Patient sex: F
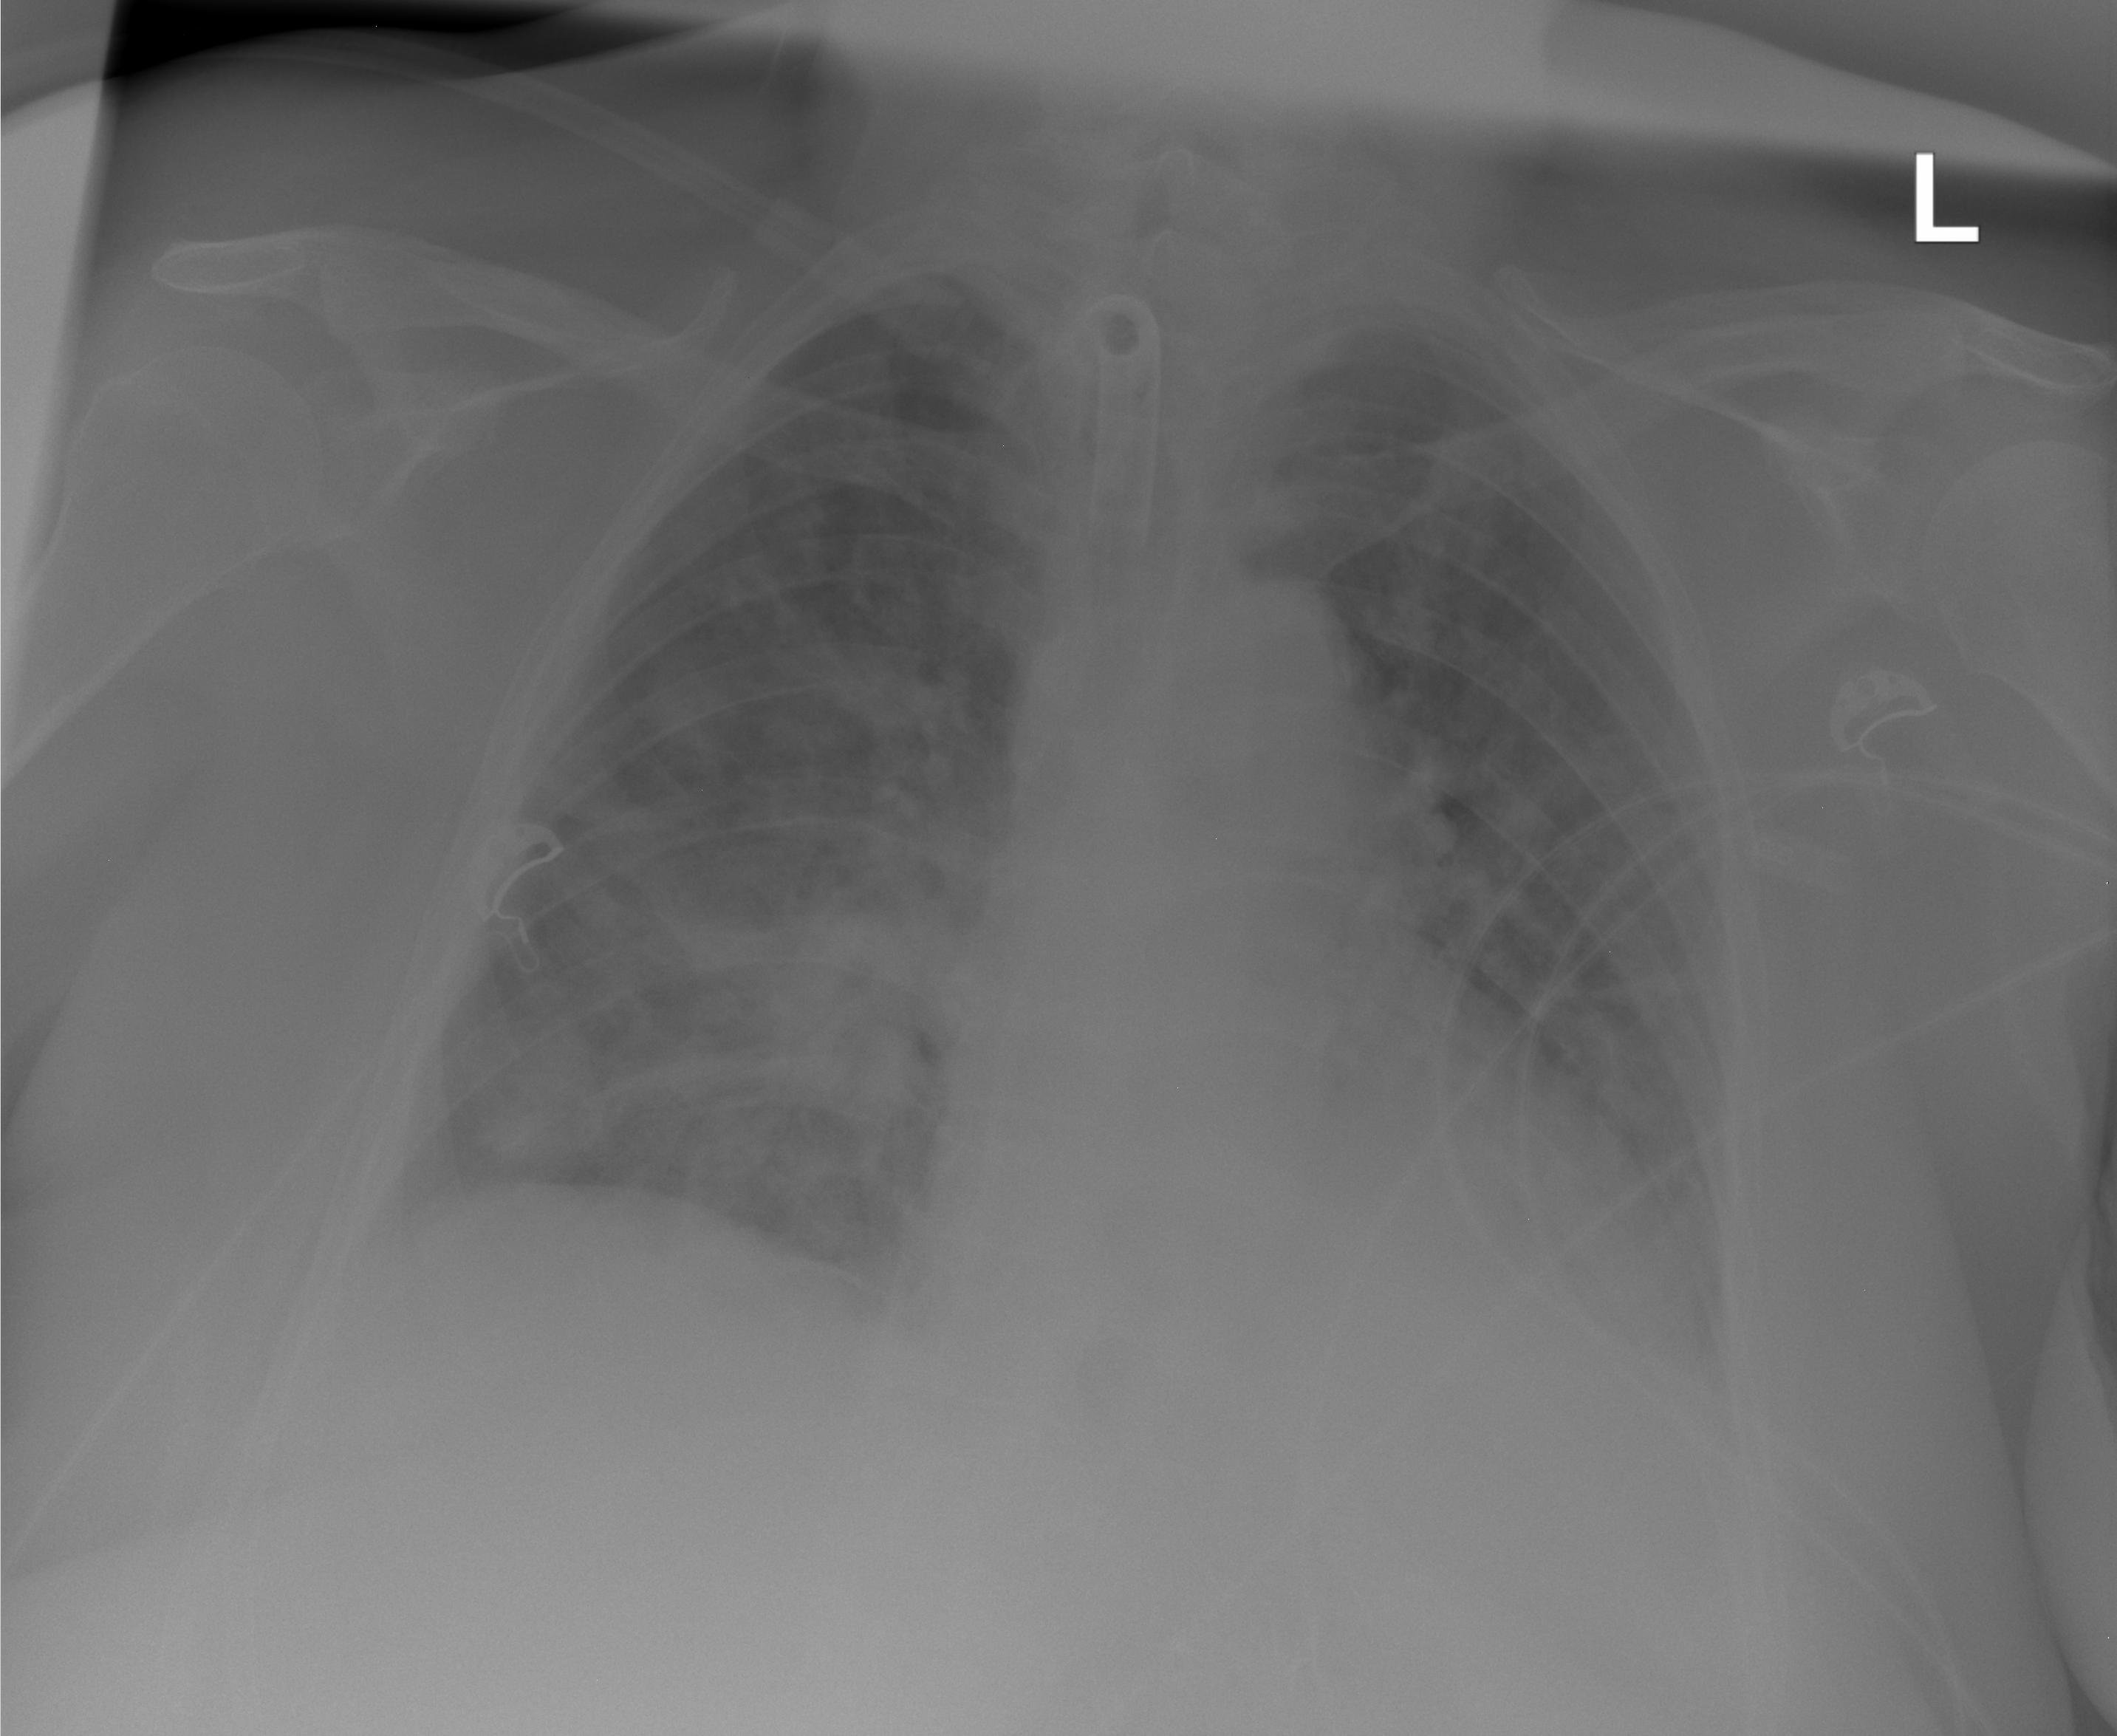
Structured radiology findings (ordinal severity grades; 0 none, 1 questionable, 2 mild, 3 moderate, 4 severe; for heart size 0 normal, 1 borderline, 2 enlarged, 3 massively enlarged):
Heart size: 2
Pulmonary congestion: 2
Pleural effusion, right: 2
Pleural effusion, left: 2
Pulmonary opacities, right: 3
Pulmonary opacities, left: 2
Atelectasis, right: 2
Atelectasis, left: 2